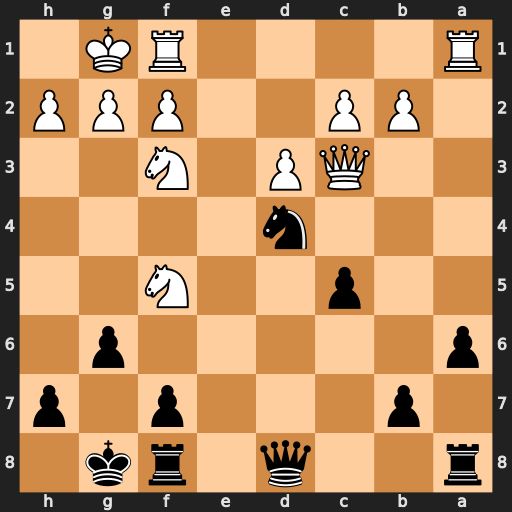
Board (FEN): r2q1rk1/1p3p1p/p5p1/2p2N2/3n4/2QP1N2/1PP2PPP/R4RK1
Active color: b
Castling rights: -
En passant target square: -
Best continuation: Ne2+ Kh1 Nxc3